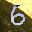
Label: 6